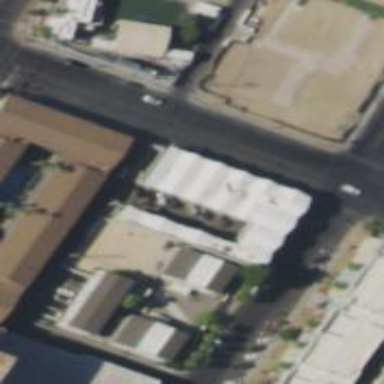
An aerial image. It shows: Building that is motel.